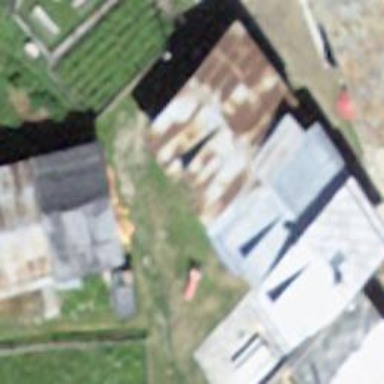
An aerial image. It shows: Stable.